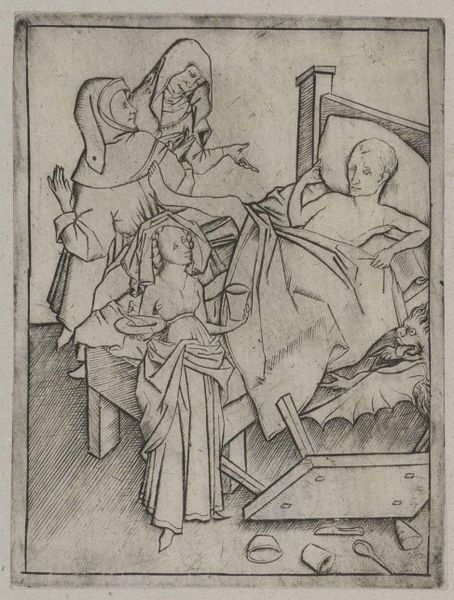
Titel: Versuchung durch Ungeduld (Bl. 5 der "Ars moriendi")
Künstler: Meister ES
Standort: Karlsruhe
Institution: Staatliche Kunsthalle Karlsruhe
Schlagwörter: flügel, fuß, hand, kopf, mann, nackt, schatten, umhang, weiß, frauen, menschen, mädchen, brust, damen, finger, frau, geste, glas, grau, holz, kleid, männer, nase, ohr, raum, schwarz, skizze, stuhl, tisch, zeichnung, zimmer, hund, schleier, tuch, haube, hochformat, alt, kappen, mütze, trinken, wand, arm, dienerin, falten, gesicht, messer, rahmen, schüssel, tablett, teller, tod, hände, innenraum, kirche, boden, gewand, tücher, decke, kind, locken, renaissance, kinder, chaos, kopfbedeckung, bein, holzschnitt, magd, papier, liegen, lehne, man, zwei, röcke, schuhe, grafik, dielen, schemel, kissen, bedienen, essen, löffel, kopftuch, bett, bettdecke, tasse, balken, faltenwurf, laken, liegend, schwestern, becher, krank, nakt, geschirr, druck, schnitt, holzstich, radierung, stich, schwarzweiß, strafe, nonne, tumult, bleistift, hauben, arzt, schwester, dämon, kunst, bettpfosten, sterben, kranker, hilfe, krankheit, leiden, teufel, zunge, mittelalter, kopftücher, mönch, mönche, elisabeth, heilige, suppe, kupferstich, sünde, heilung, krankenbett, schmerzen, tunika, drachen, umgefallen, gefallen, tritt, drache, sterbender, georg, wahnsinn, abwehr, fratze, monster, scherben, umgestürzt, verkehrt, kopfkissen, pflege, treten, speise, liegender, ungeduld, umgeworfen, nonnen, toscj, helfer, heilen, versorgen, umgekippt, pfleger, risch, suppenteller, gekippt, sankt, inder, schussel, wehren, patient, pflegen, pest, holzlöffel, wahn, fledermausflügel, krankenschwester, gesundheit, none, decker, arze, exorzismus, amm, gugel, gargoyle, besessener, anfall, druck+dämon, schswestern, gerschirr, krander, arzte, umgestürze, üradierung, skizze sterbender, pestpflege